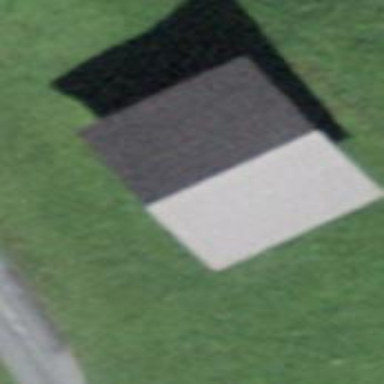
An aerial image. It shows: Barn.